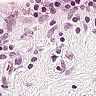
Metastatic tissue present: no